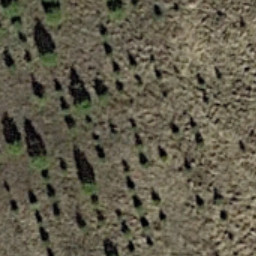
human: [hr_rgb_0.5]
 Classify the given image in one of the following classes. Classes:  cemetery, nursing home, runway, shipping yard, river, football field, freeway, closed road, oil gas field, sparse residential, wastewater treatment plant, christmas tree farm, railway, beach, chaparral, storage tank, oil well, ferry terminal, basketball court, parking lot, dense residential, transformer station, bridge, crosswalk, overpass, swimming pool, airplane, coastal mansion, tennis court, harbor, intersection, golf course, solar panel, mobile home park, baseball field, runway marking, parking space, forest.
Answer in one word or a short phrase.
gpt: christmas tree farm